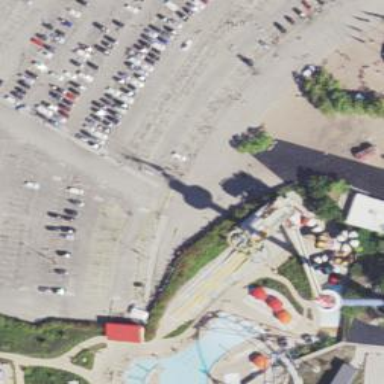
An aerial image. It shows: Water slide attraction.